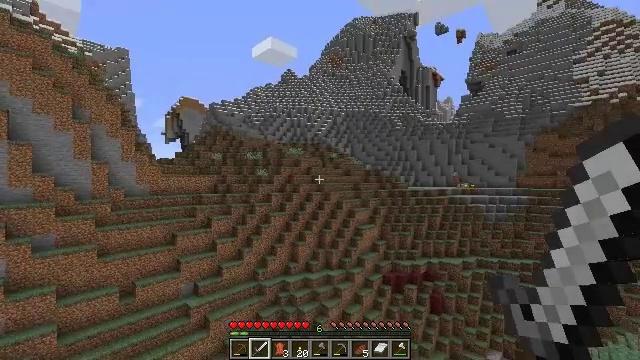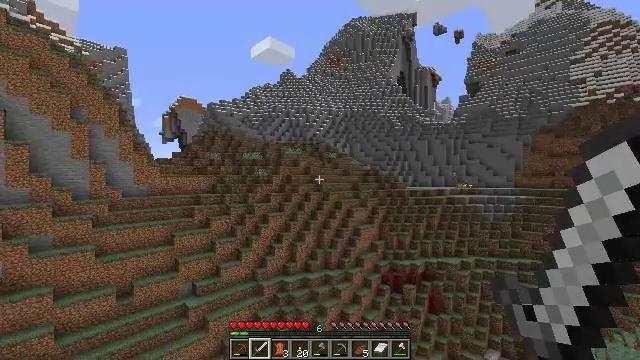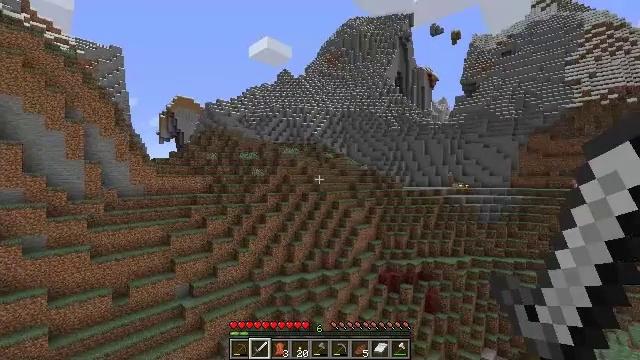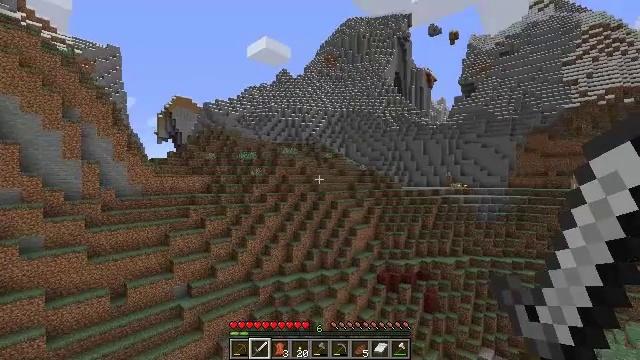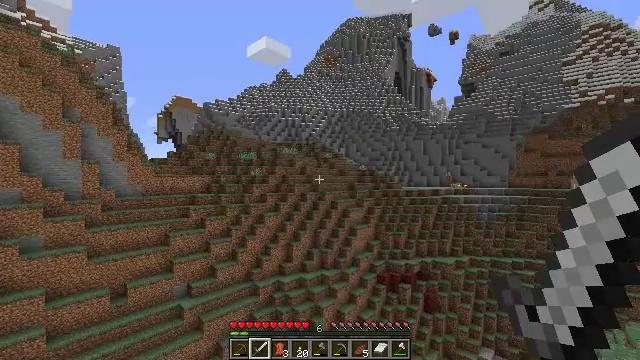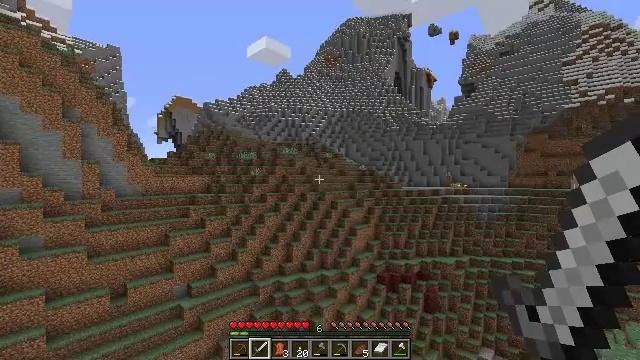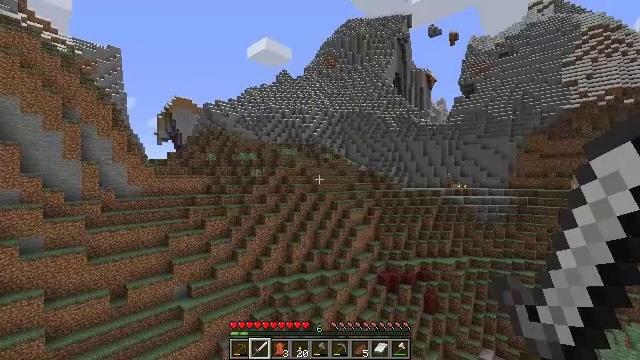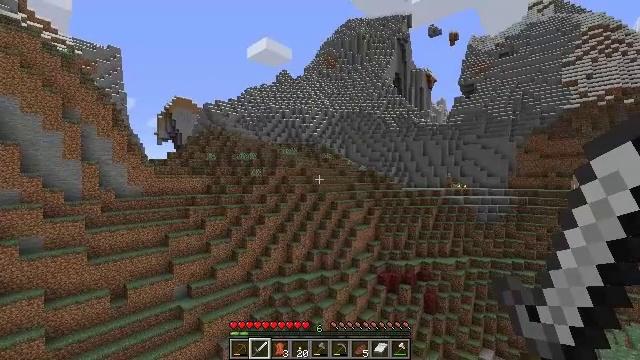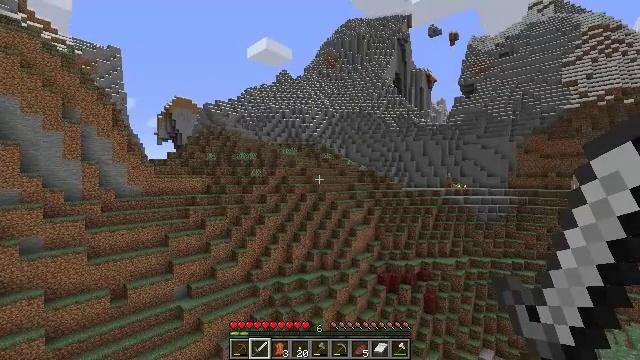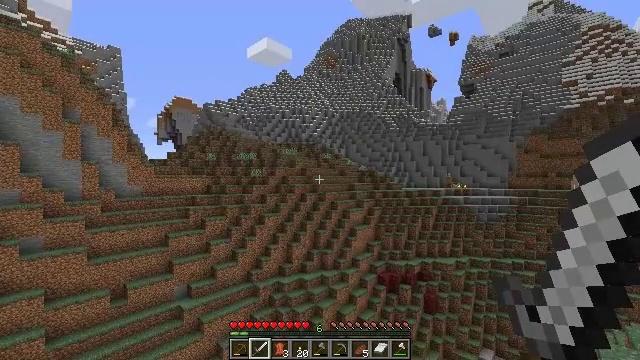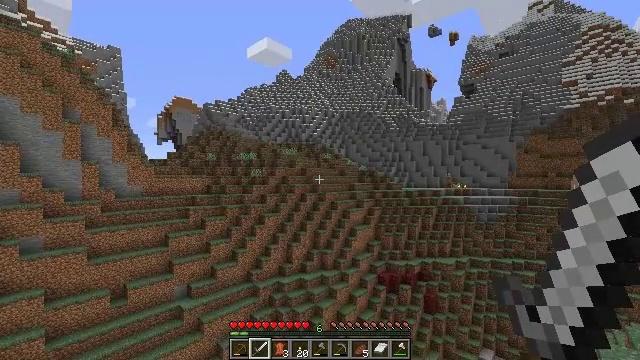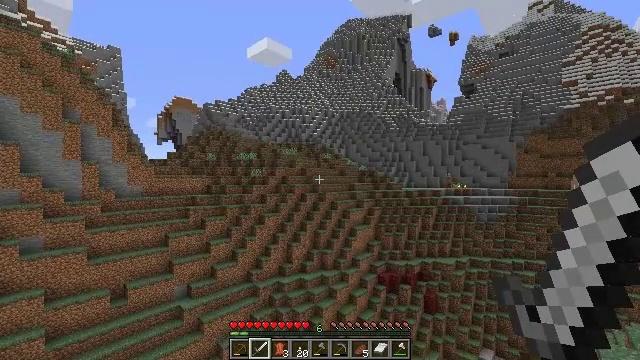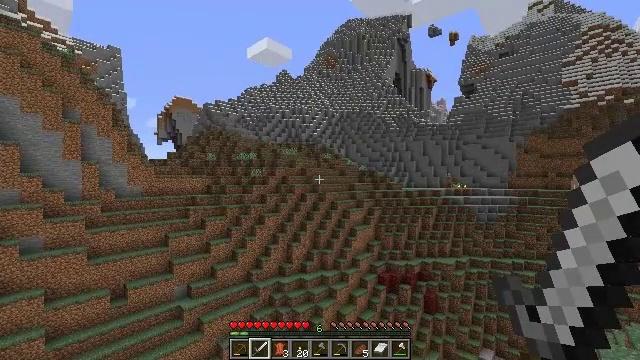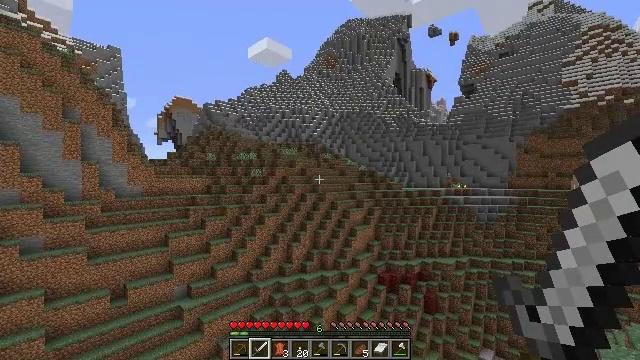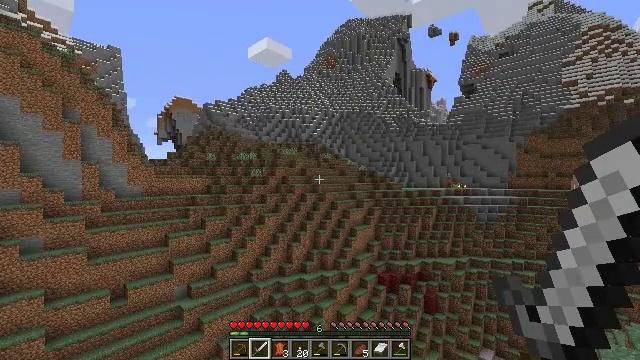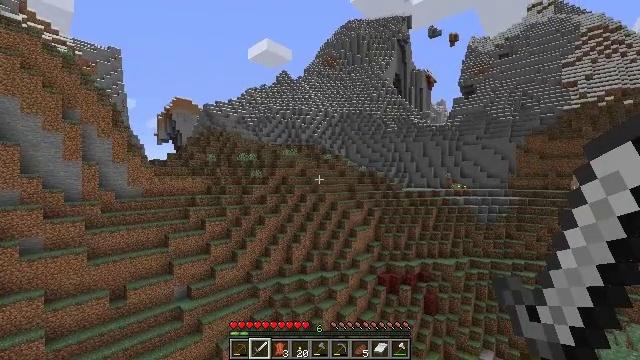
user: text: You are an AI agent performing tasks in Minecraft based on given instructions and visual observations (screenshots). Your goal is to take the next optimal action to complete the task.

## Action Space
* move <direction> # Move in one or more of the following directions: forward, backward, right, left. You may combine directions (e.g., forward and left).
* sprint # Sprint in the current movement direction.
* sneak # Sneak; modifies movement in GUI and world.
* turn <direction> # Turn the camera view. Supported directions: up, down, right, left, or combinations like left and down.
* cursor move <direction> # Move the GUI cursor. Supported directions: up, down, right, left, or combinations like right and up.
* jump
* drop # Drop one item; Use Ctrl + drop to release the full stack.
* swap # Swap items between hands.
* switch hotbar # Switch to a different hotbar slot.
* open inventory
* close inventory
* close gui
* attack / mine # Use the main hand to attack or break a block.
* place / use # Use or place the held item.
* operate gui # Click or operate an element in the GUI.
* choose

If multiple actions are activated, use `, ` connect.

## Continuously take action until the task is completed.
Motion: motion action
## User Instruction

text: Collect some oak leaves.
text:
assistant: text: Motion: no_op
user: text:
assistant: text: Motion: no_op
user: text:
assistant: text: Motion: no_op
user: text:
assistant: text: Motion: no_op
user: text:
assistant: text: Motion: no_op
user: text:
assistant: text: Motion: no_op
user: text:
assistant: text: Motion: no_op
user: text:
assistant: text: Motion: no_op
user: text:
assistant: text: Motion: no_op
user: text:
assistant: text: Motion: no_op
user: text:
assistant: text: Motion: no_op
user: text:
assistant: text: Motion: no_op
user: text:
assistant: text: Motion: no_op
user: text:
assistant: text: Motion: no_op
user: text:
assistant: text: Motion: no_op
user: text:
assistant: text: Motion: turn left
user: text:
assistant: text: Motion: turn left
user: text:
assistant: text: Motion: turn left
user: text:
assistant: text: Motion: turn left
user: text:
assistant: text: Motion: no_op
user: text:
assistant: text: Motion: turn left
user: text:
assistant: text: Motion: no_op
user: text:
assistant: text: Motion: no_op
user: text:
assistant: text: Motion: no_op
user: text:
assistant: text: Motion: no_op
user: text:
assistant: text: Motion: no_op
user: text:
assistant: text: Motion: no_op
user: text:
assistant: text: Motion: no_op
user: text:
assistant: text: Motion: no_op
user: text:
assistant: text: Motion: no_op